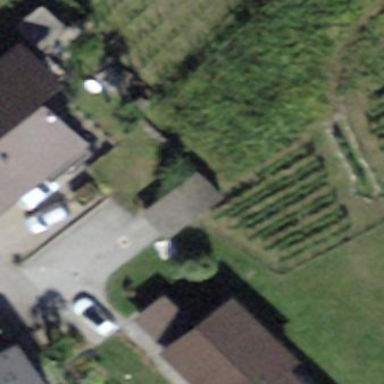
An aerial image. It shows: Vineyard with grape crops.